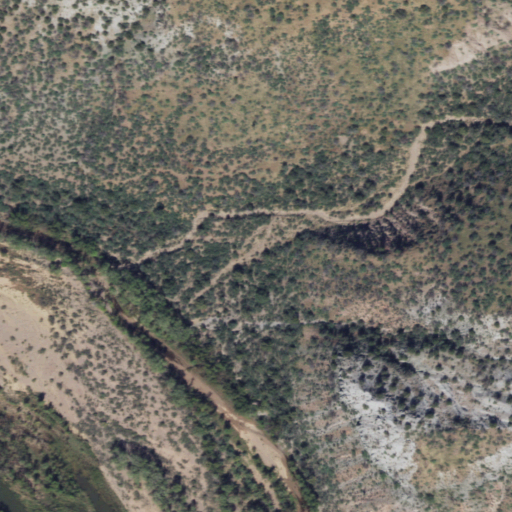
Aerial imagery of valley in Arizona named Cottonwood Canyon containing shrub, woody wetlands, and open water